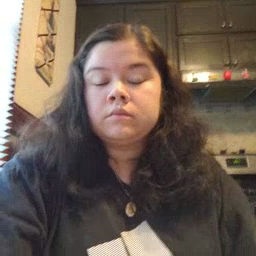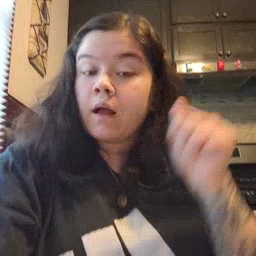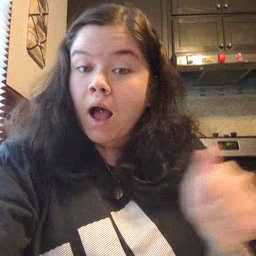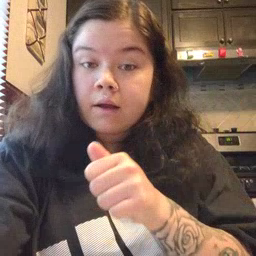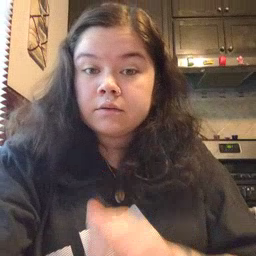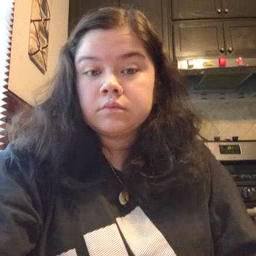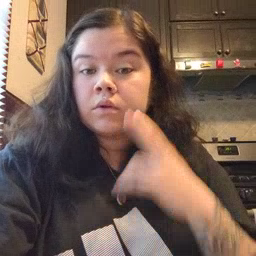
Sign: hide